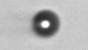
Label: bead